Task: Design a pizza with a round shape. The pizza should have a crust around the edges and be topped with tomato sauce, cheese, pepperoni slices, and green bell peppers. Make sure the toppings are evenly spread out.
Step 393:
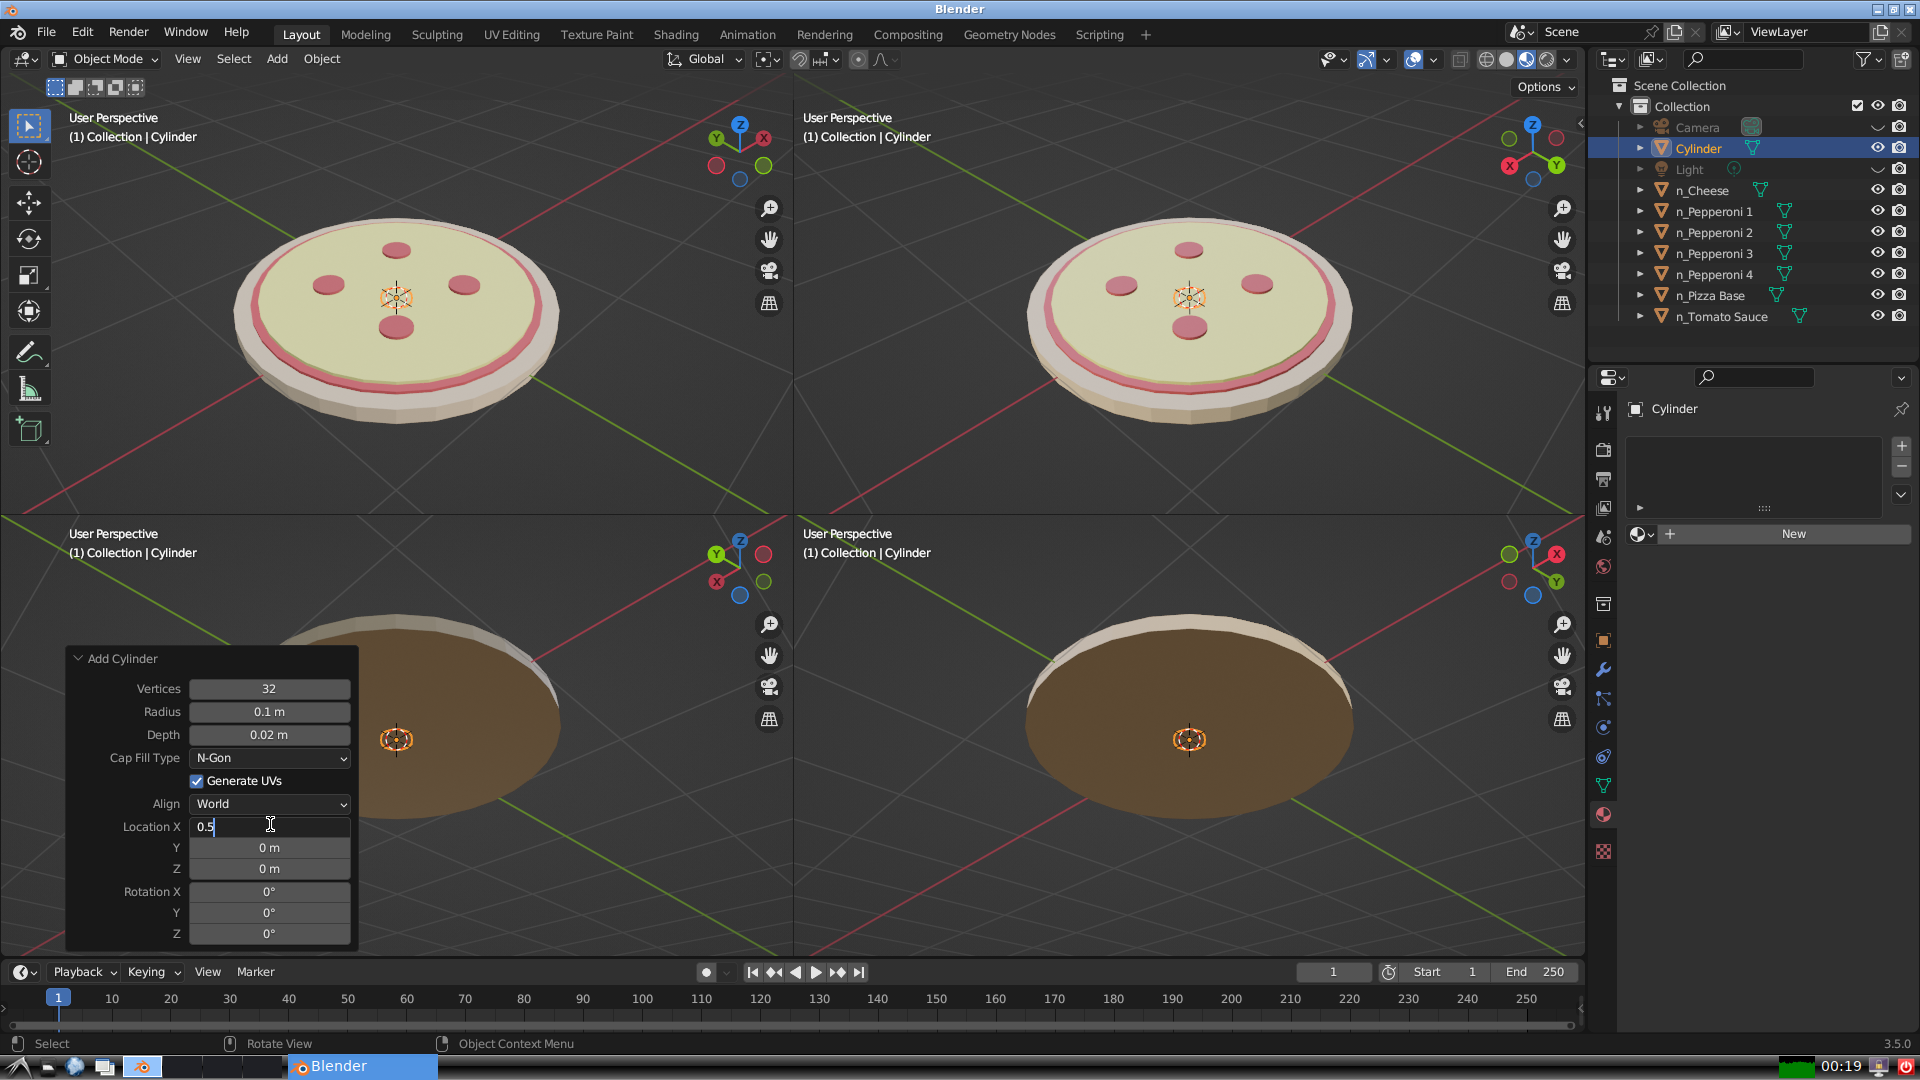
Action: {"key_press": ['Return']}